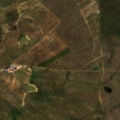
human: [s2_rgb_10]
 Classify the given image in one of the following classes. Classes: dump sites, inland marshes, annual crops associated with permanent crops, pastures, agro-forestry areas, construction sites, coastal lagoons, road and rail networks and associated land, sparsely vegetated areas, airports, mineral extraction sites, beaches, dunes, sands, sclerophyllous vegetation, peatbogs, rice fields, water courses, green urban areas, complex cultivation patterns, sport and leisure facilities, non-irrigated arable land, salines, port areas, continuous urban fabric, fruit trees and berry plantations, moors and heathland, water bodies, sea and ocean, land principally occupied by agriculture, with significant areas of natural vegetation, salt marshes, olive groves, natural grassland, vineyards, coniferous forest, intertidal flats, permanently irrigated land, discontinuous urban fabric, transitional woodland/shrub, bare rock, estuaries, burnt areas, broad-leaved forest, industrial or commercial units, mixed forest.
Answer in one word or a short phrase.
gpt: non-irrigated arable land, coniferous forest, transitional woodland/shrub